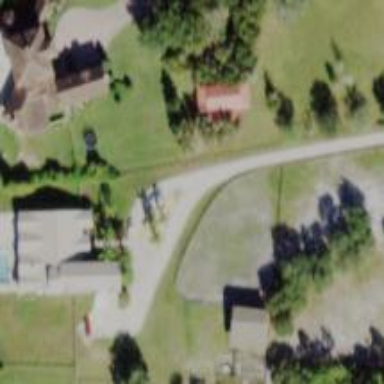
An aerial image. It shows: Driveway leading to service road.